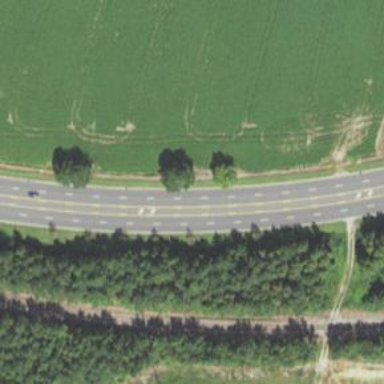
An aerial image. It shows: Trunk highway with expressway features.